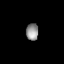
Tissue: lung
Cell type: Endothelial cells
Senescence score: 0.6858
Nuclear area (px): 202
Mean DAPI intensity: 146.802